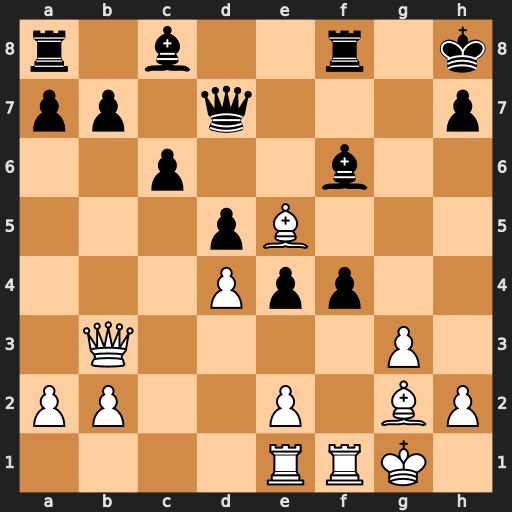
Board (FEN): r1b2r1k/pp1q3p/2p2b2/3pB3/3Ppp2/1Q4P1/PP2P1BP/4RRK1
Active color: w
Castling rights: -
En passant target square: -
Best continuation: Rxf4 Bxe5 Rxf8+